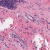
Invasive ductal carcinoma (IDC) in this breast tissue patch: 1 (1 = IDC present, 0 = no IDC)